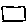
Label: square